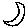
Label: moon